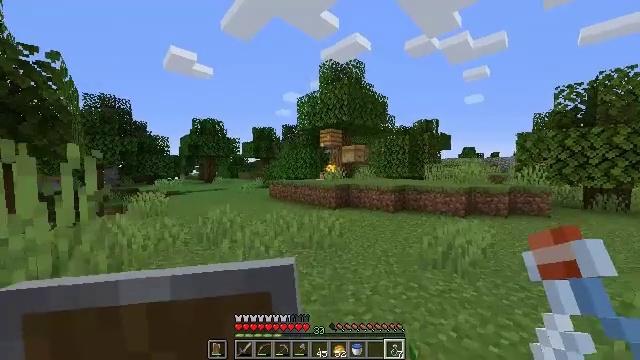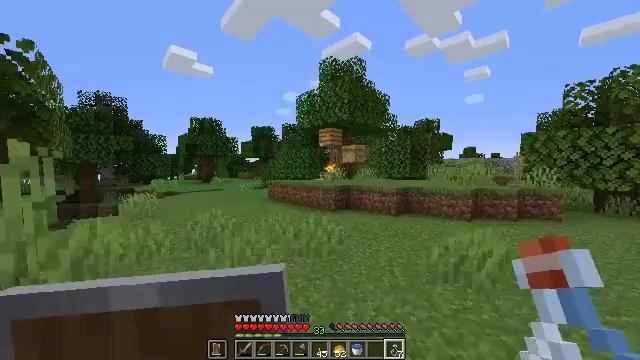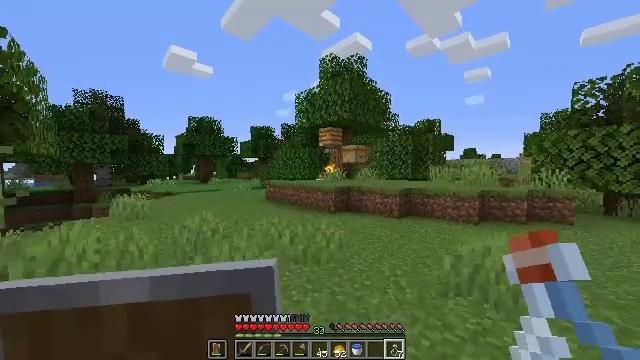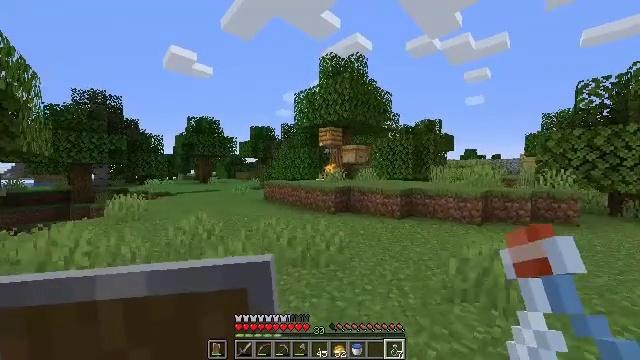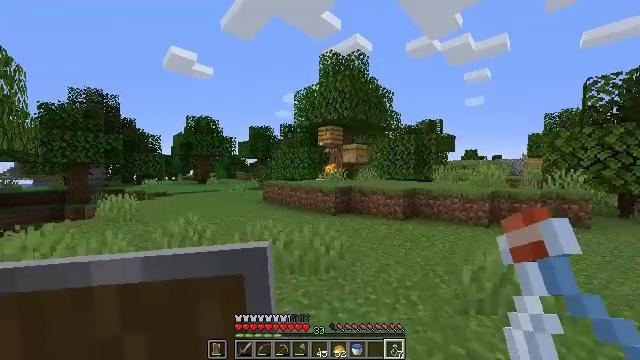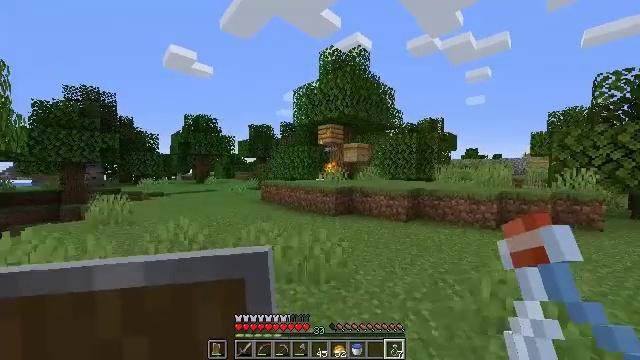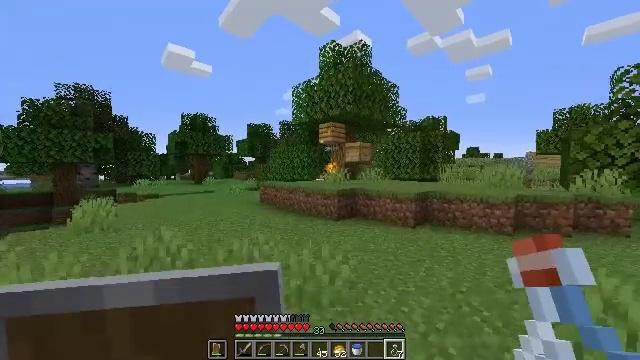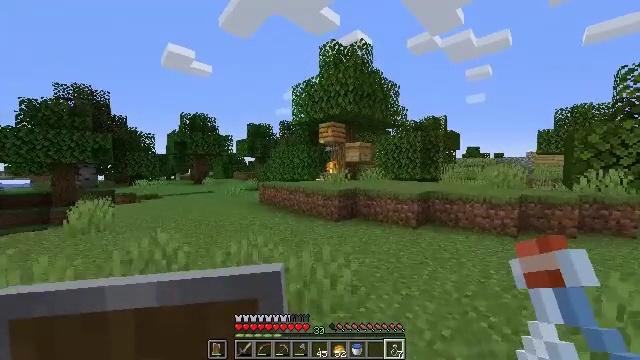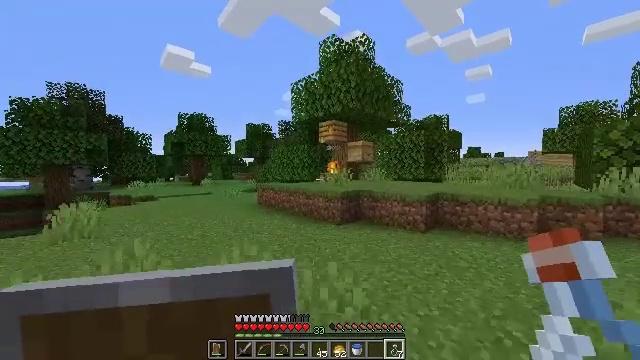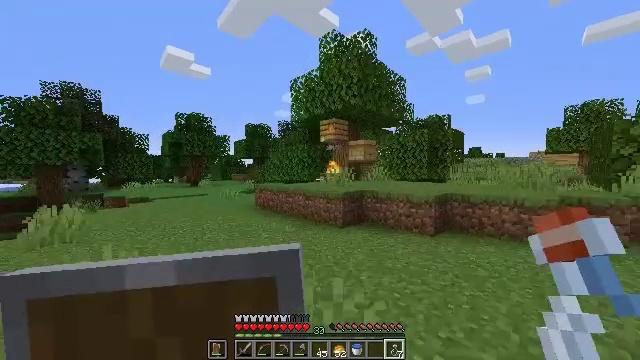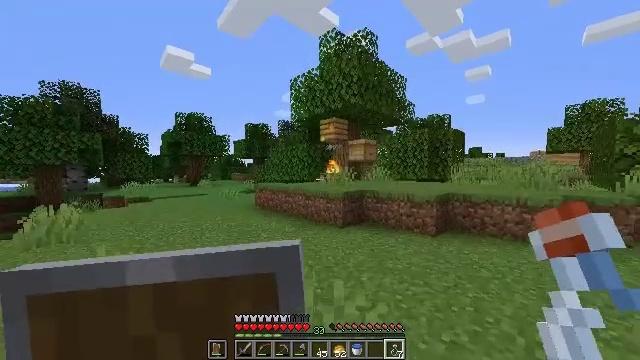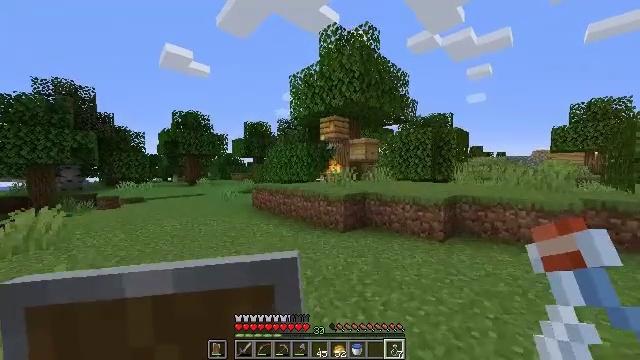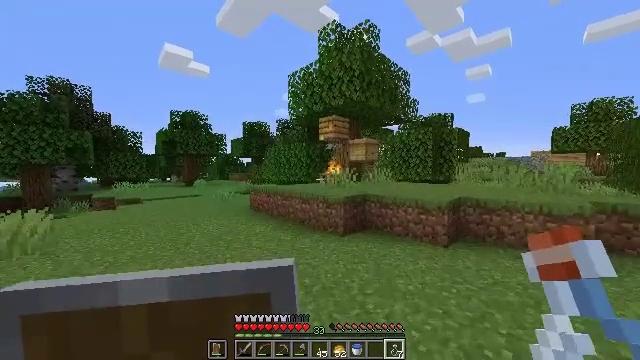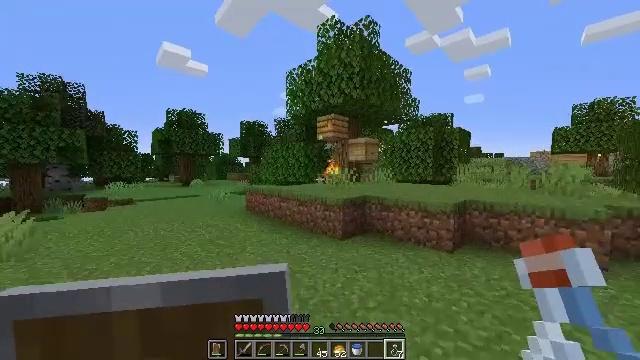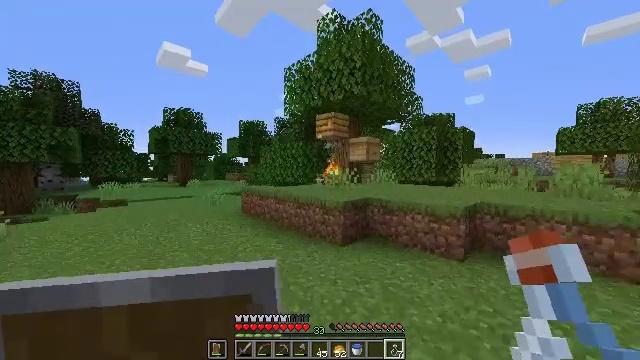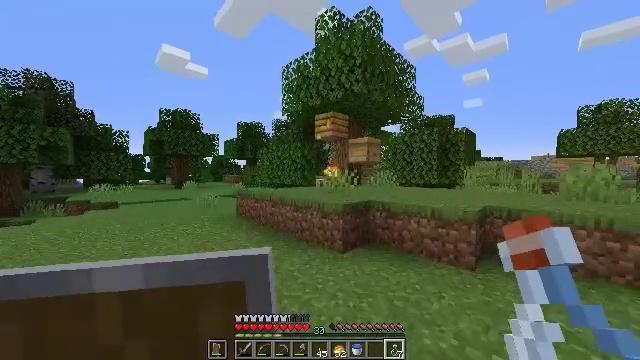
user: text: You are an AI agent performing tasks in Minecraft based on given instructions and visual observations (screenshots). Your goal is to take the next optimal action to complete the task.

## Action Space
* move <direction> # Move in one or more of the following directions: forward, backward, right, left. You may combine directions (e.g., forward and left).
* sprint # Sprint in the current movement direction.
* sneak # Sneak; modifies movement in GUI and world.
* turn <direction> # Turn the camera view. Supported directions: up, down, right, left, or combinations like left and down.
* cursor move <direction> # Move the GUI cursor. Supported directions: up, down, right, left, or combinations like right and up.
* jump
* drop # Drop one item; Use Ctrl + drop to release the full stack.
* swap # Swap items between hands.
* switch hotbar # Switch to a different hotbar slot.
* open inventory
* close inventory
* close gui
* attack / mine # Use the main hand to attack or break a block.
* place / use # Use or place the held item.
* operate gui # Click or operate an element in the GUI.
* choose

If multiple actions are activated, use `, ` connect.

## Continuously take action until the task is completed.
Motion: motion action
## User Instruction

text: Pick up the dandelion.
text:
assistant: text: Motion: move forward
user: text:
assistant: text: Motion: move forward
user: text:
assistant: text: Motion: move forward
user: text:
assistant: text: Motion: move forward
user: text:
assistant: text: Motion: move forward
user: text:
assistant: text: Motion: move forward
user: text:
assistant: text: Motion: move forward
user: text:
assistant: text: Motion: move forward
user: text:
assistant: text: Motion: move forward
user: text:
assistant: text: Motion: move forward
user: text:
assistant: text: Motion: move forward
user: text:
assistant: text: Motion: move forward
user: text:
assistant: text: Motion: move forward
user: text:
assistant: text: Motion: move forward
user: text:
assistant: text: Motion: move forward
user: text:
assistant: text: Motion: move forward
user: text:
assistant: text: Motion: move forward
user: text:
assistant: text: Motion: move forward
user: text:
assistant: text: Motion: move forward
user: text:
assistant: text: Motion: move forward
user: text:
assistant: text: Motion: move forward, turn right and up
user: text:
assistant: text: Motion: move forward, turn right and up
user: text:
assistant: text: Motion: move forward
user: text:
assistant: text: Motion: move forward, jump
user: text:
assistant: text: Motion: move forward, jump
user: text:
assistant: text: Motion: move forward, turn up, jump
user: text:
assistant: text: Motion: move forward, turn up
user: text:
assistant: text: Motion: move forward, turn up
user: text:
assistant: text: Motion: move forward
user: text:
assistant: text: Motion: move forward, turn up